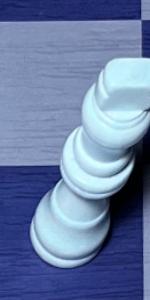
Label: King_White